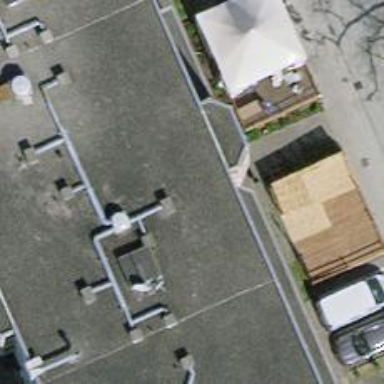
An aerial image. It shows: Restaurant.